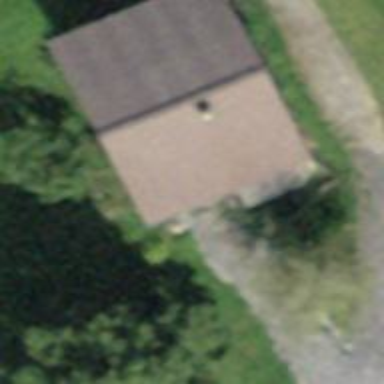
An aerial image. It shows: Cabin is depicted in the image.